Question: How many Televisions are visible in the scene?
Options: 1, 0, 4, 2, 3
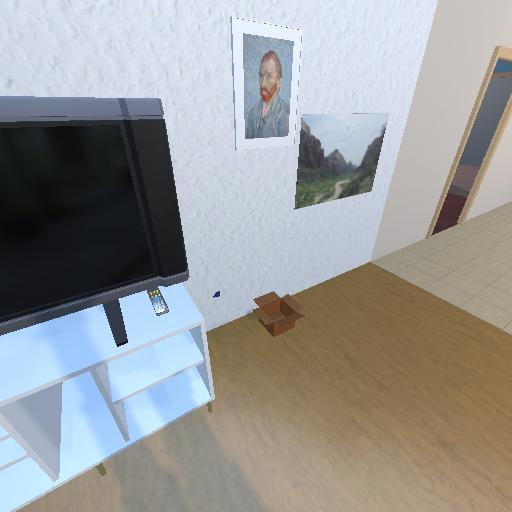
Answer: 1